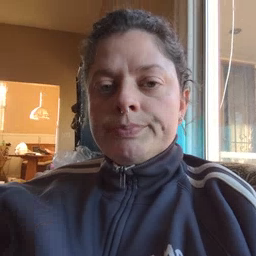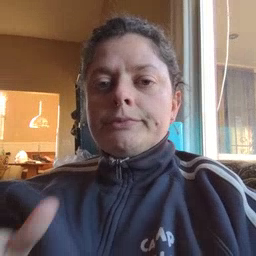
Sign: yesterday